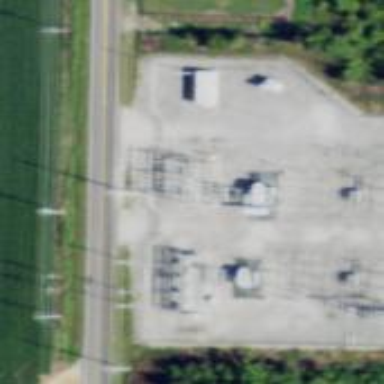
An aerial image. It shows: Power pole.